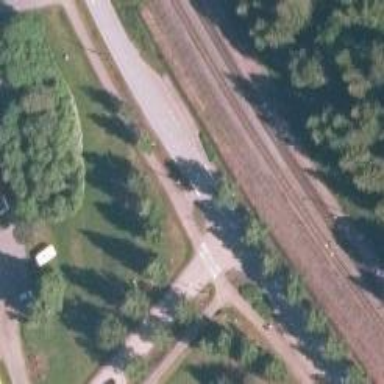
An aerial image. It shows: Uncontrolled crossing with central island on the road.